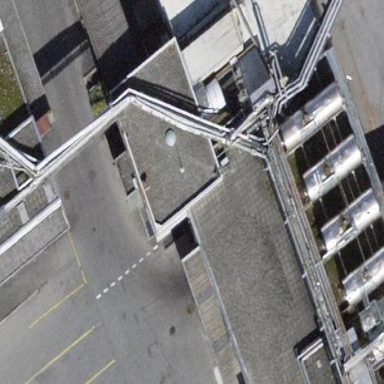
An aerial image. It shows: Manufacturing building.